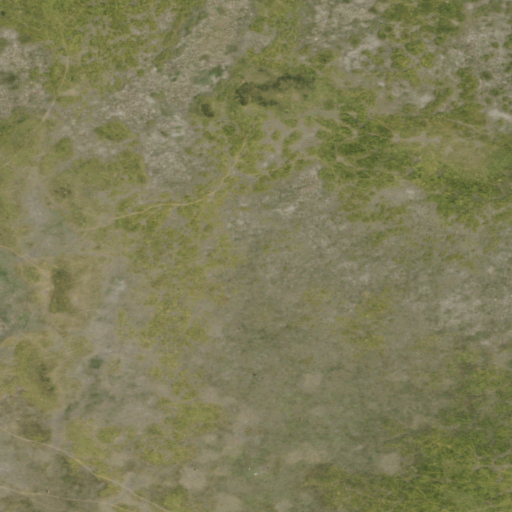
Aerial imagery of plain(s) in Nevada named Duck Lake containing shrub and woody wetlands